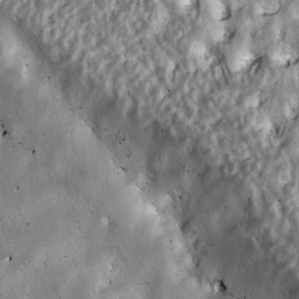
Label: non_frost